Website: apple
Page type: payment
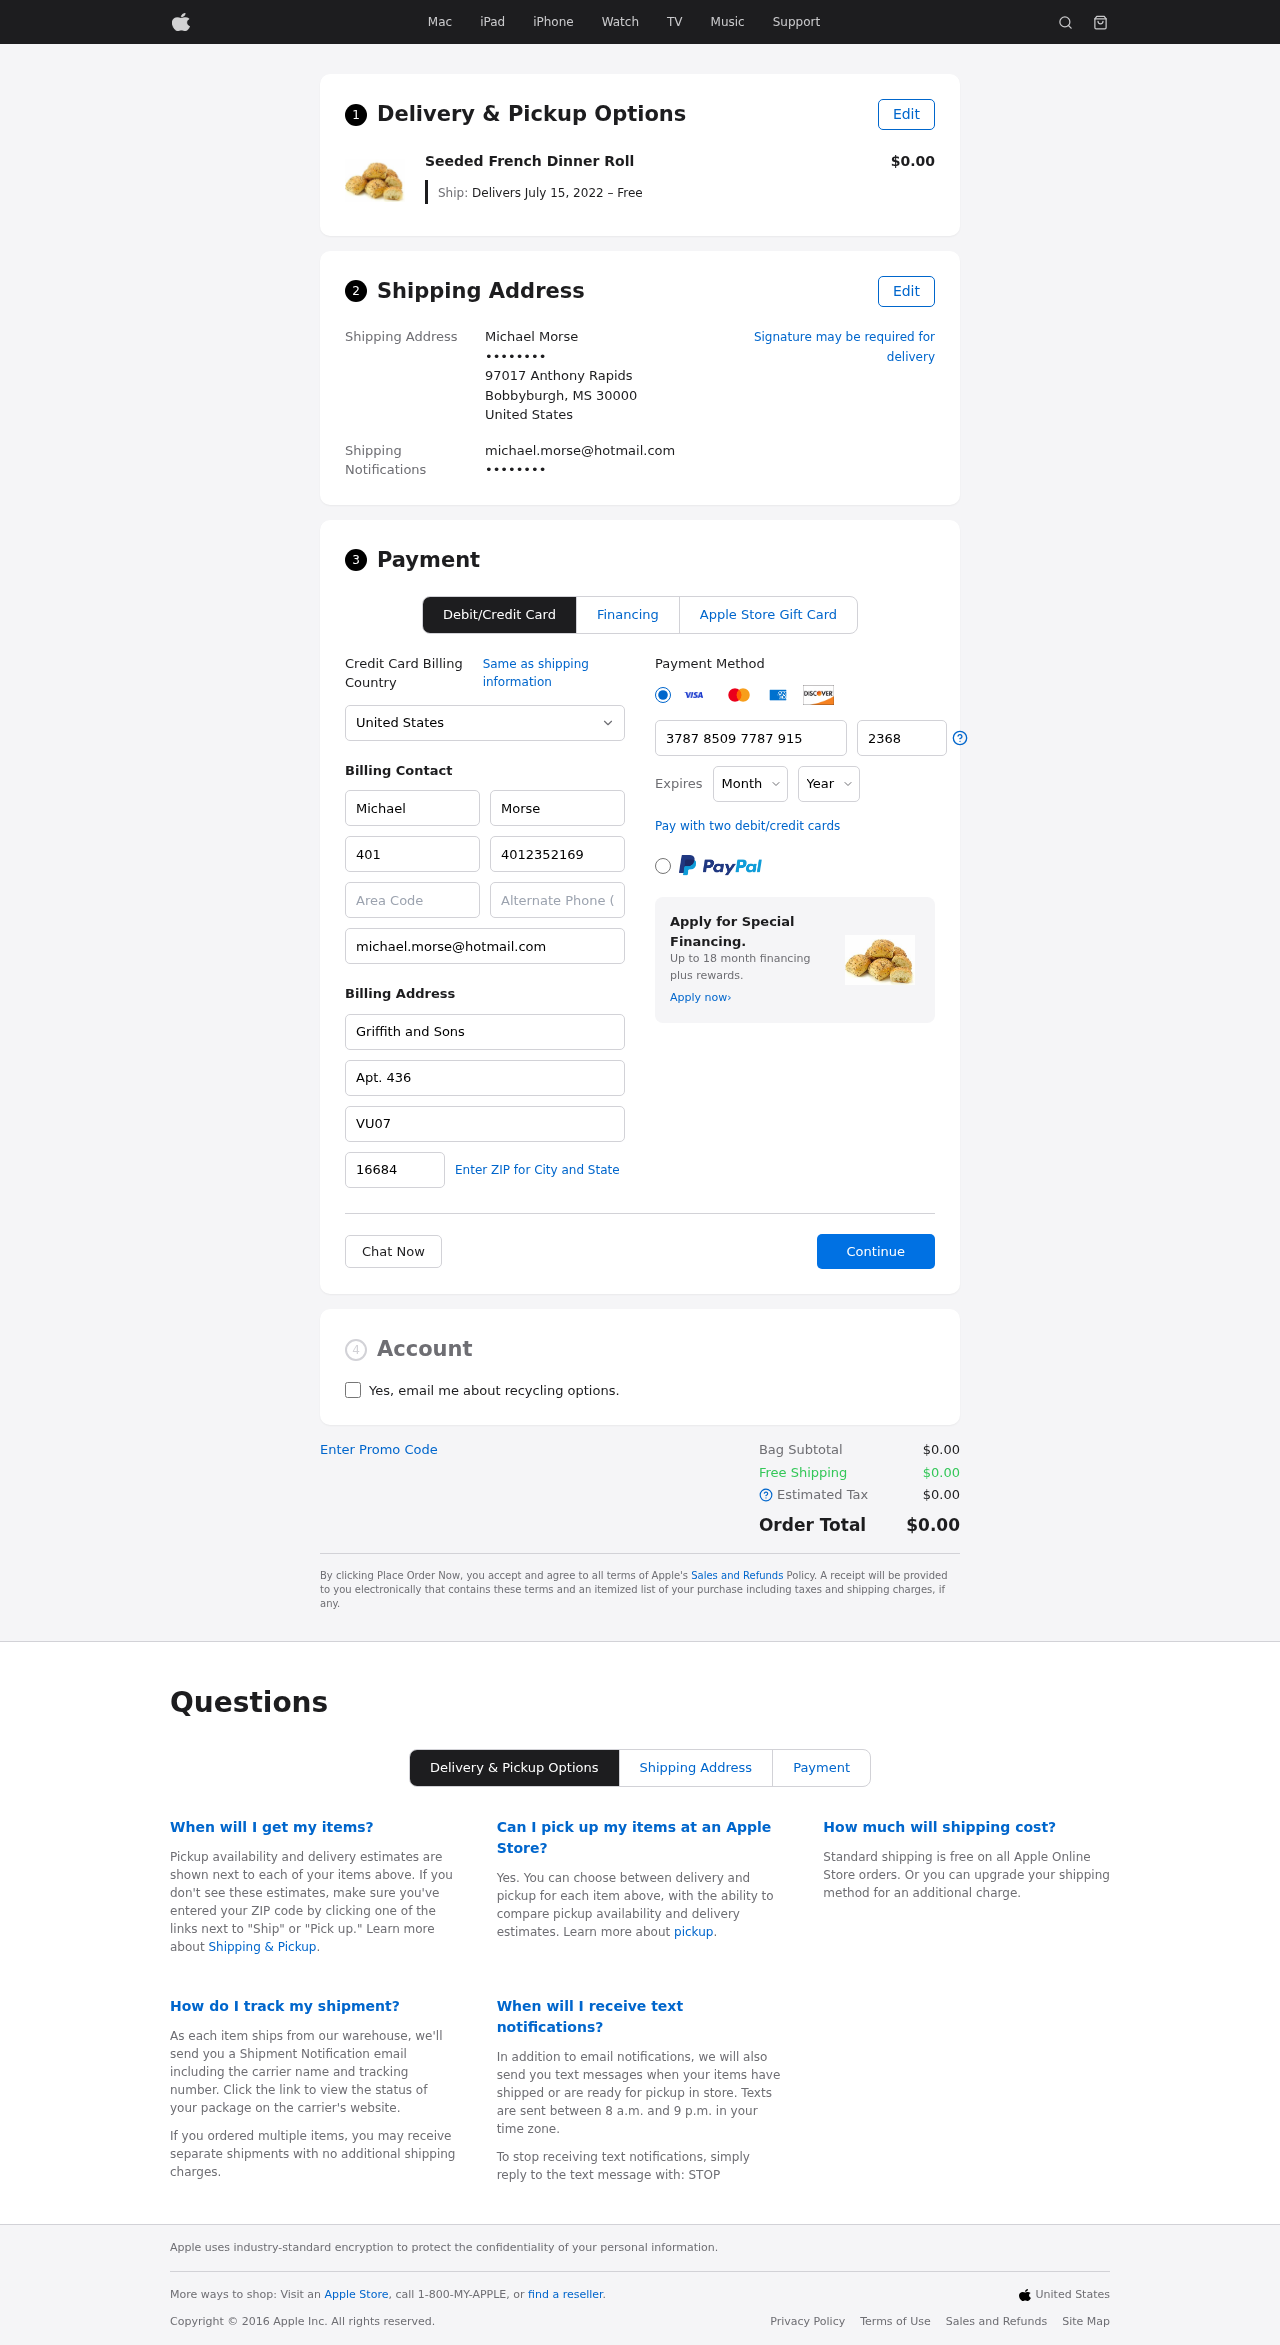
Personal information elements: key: PII_CARD_CVV
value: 2368
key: PII_CARD_EXPIRY_MONTH
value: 09
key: PII_CARD_EXPIRY_YEAR
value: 30
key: PII_CARD_NUMBER
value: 3787 8509 7787 915
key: PII_CITY_STATE_ZIP
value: Bobbyburgh, MS 30000
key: PII_COMPANY
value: Griffith and Sons
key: PII_COUNTRY
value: United States
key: PII_EMAIL
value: michael.morse@hotmail.com
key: PII_EMAIL2
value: michael.morse@hotmail.com
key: PII_FIRSTNAME
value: Michael
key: PII_FULLNAME
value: Michael Morse
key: PII_LASTNAME
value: Morse
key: PII_PHONE3
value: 4012352169
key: PII_PHONE_AREA
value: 401
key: PII_POSTCODE2
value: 16684
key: PII_SECURITY_CODE
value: VU07
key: PII_STREET
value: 97017 Anthony Rapids
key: PII_STREET2
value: Apt. 436
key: PII_PHONE
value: ••••••••
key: PII_PHONE2
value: ••••••••
Product elements: key: PRODUCT1_NAME
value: Seeded French Dinner Roll
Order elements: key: ORDER_DELIVERY_DATE
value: Delivers July 15, 2022 – Free
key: ORDER_SUBTOTAL
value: $0.00
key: ORDER_SHIPPING_COST
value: $0.00
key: ORDER_TAX
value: $0.00
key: ORDER_TOTAL
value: $0.00